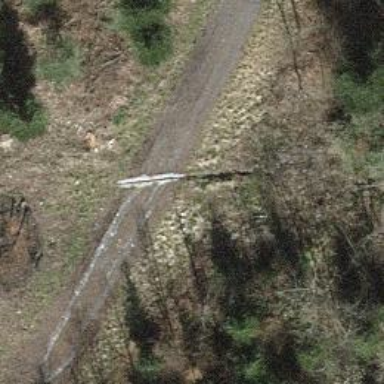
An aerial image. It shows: Track with grade 1 quality.